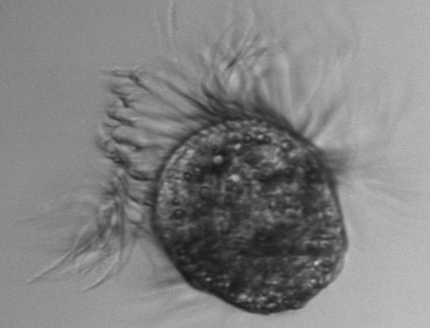
Label: Pelagostrobilidium